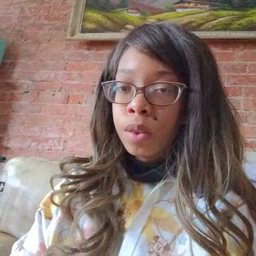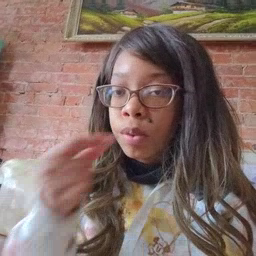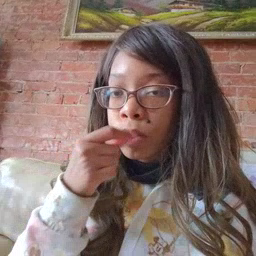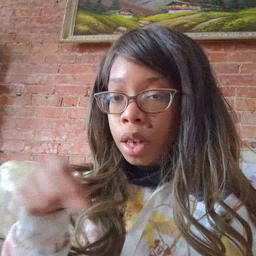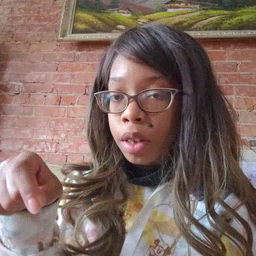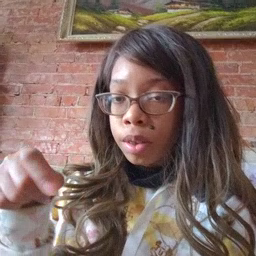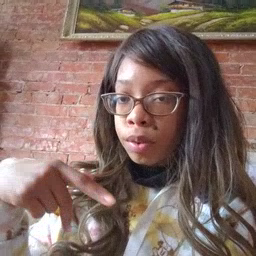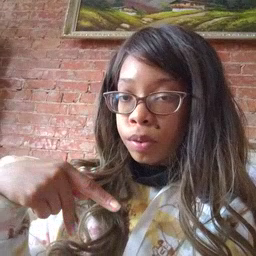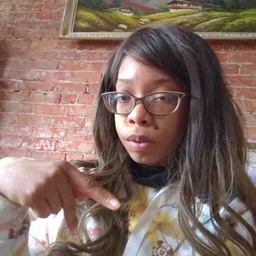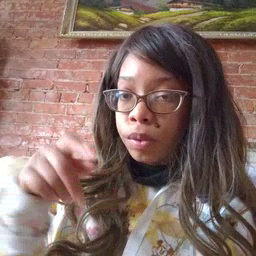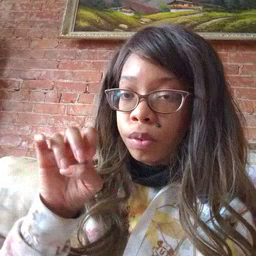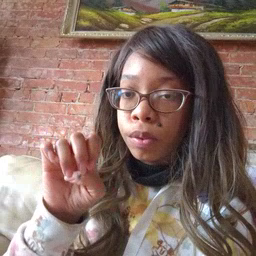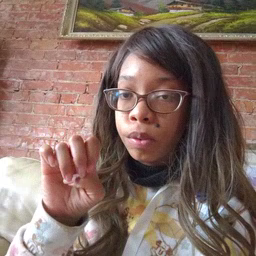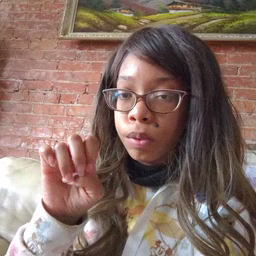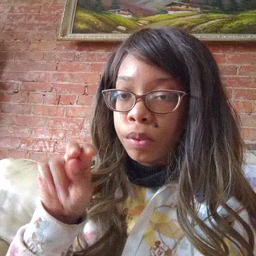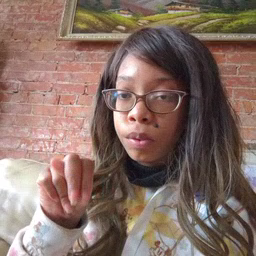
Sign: pen